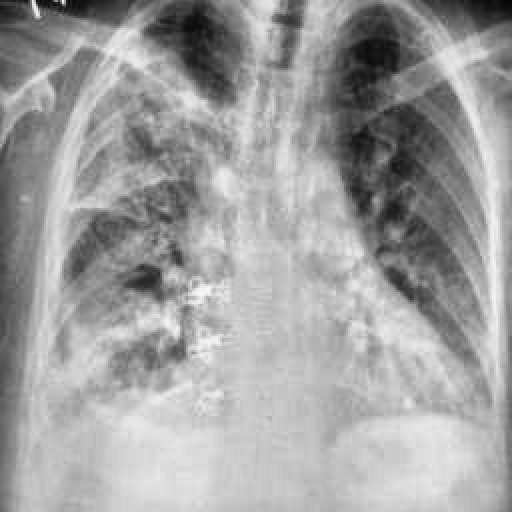
Finding: TUBERCULOSIS